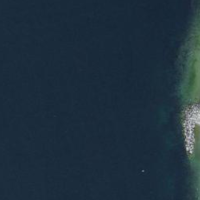
EUNIS habitat code: 14
Species observed at this site:
Motacilla alba
Motacilla cinerea
Potamogeton perfoliatus